Field crop: tomato
Growth stage: 1
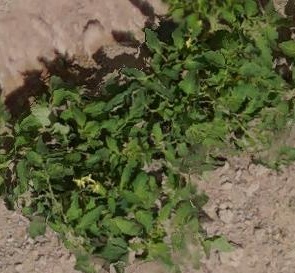
Species: tomato